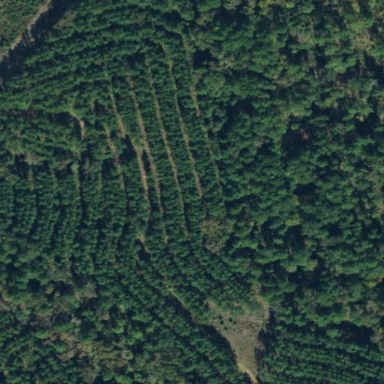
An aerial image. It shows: Evergreen needle-leaved forest.